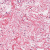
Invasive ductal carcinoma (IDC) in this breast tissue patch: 0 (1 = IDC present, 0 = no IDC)